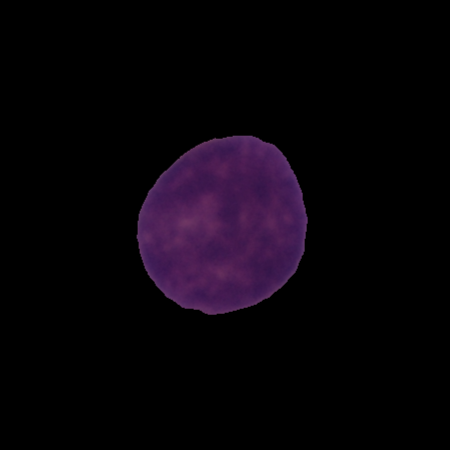
Label: cancer